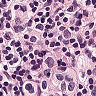
Metastatic tissue present: yes